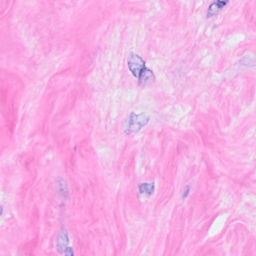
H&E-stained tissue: Breast